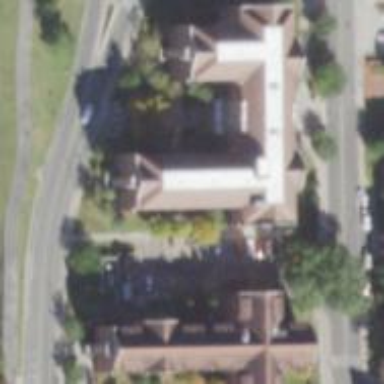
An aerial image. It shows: Dormitory building.